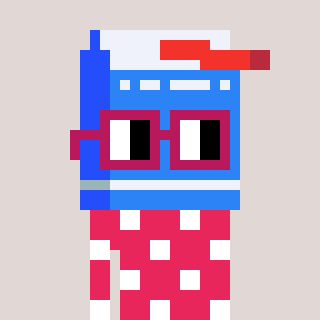
a pixel art character with square dark red glasses, a milk-shaped head and a redpinkish-colored body on a warm background